Interaction volume radius: 5 \u00c5
Interaction volume height: 15 \u00c5
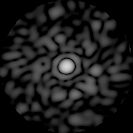
Disorder parameter: 0.826